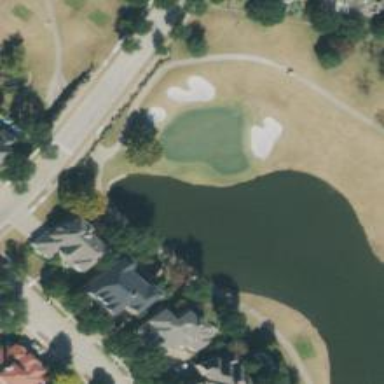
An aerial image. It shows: Golf hole.